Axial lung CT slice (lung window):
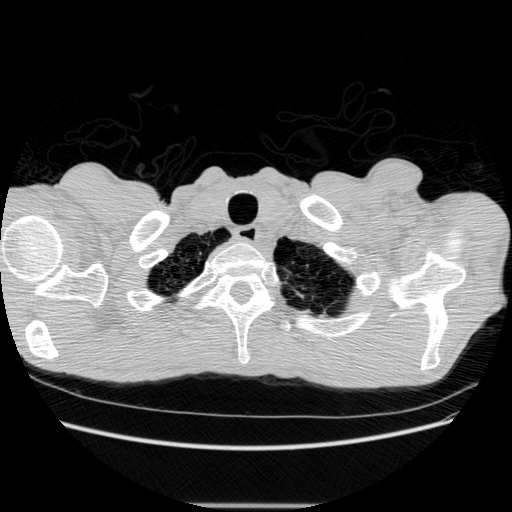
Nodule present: no